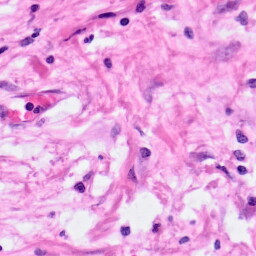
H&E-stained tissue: Pancreatic